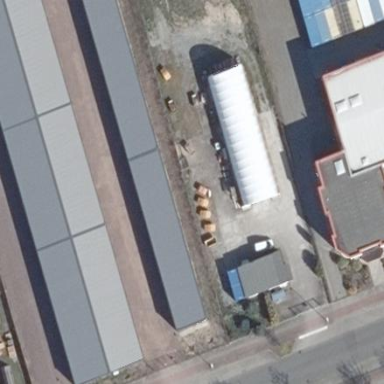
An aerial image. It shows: Building that serves as storage rental shop.